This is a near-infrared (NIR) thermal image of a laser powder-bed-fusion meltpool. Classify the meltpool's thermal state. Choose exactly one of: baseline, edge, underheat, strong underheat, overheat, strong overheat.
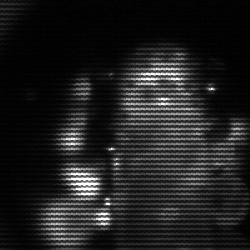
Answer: strong underheat